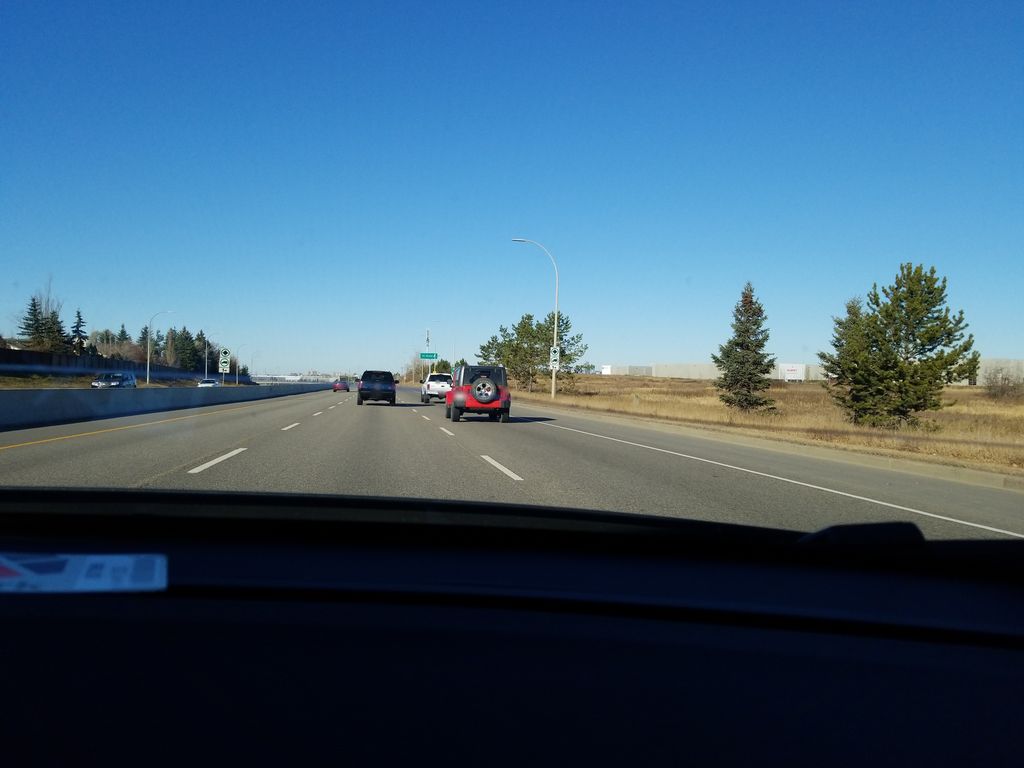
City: edmonton